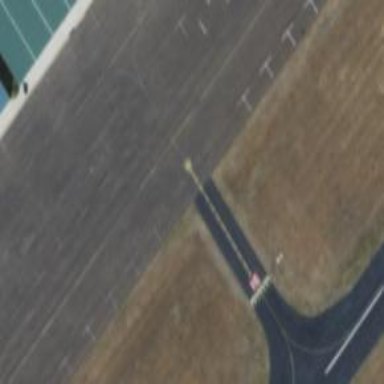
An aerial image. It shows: View of taxiway at the airport.